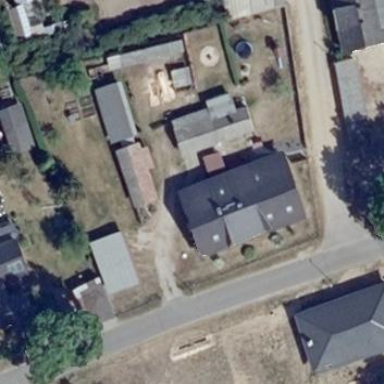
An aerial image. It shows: Red house with flat roof.